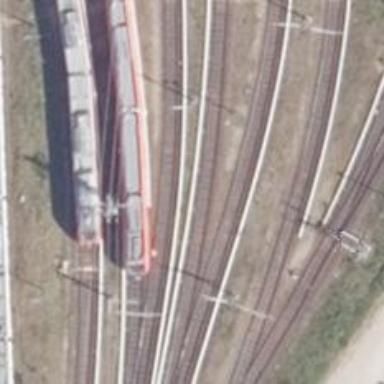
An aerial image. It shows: Railway spur service.